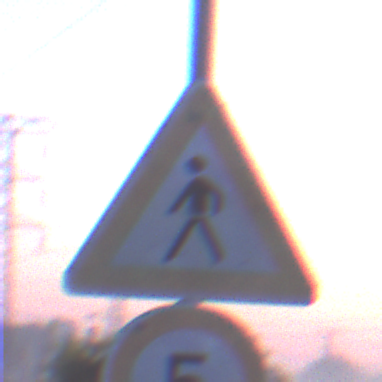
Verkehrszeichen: FussgaengerRechts
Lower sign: Geschwindigkeit5
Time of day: SunriseSunset
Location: Outdoor (Nature)
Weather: Clear
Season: NotSpecified
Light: Natural